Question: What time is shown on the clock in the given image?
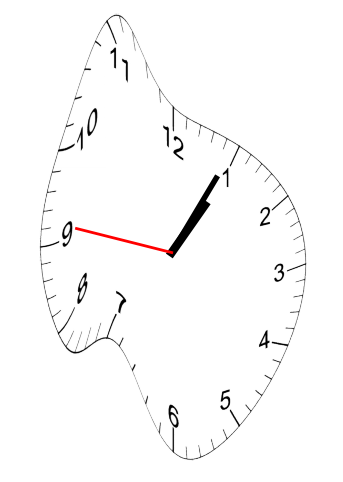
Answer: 01:04:46